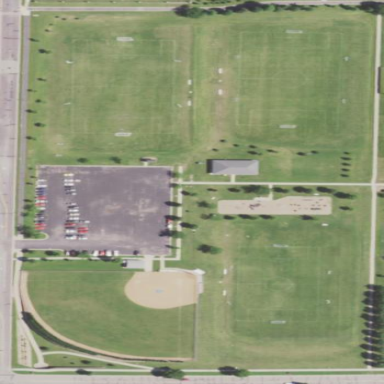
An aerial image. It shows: Recreation ground that serves as park.